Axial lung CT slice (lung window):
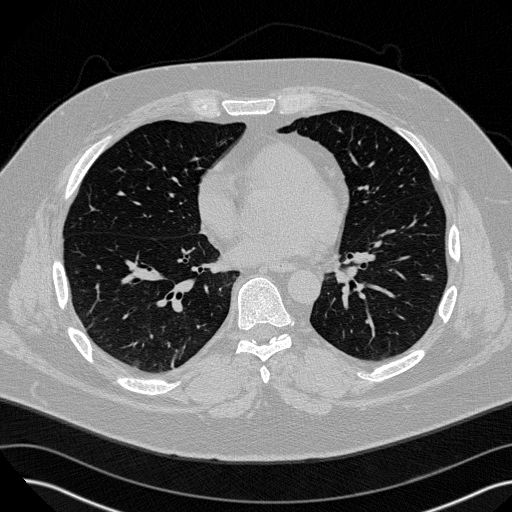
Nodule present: no